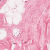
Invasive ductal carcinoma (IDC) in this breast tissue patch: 0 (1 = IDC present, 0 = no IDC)